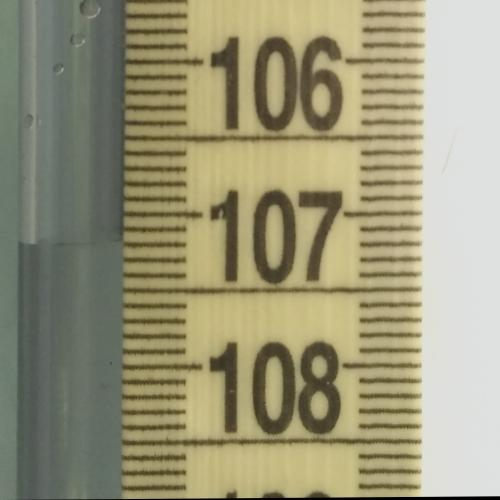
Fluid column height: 107.2 cm